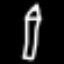
Label: pencil